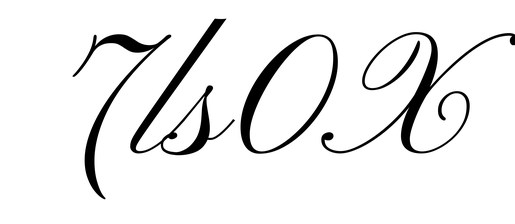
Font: PinyonScript-Regular